Interaction volume radius: 5 \u00c5
Interaction volume height: 15 \u00c5
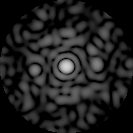
Disorder parameter: 0.8881